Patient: sex F, age 63
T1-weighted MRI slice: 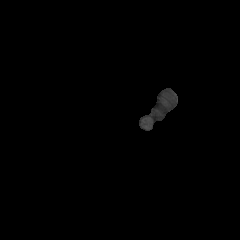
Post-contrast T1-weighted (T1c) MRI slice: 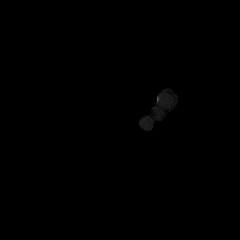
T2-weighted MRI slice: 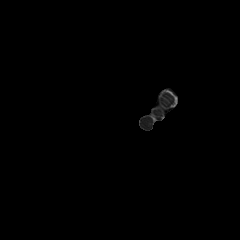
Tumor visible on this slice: no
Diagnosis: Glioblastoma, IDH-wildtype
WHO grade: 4